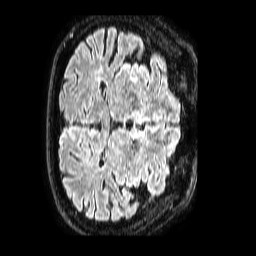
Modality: FLAIR
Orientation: axial
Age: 48
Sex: male
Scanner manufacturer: philips
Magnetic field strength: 1.5 T
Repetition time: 4.8 s
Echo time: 0.3 s